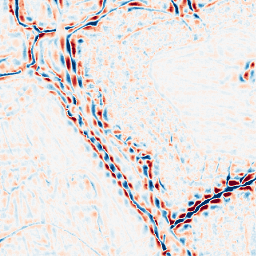
Category: wavelet
Decomposition family: wavelet_biorthogonal
Decomposition parameters: wavelet: bior3.5
level: 3
Upsampling method: sinc_blackman
Upsampling parameters: scale: 2
kernel_size: 4
Upsampling scale: 2